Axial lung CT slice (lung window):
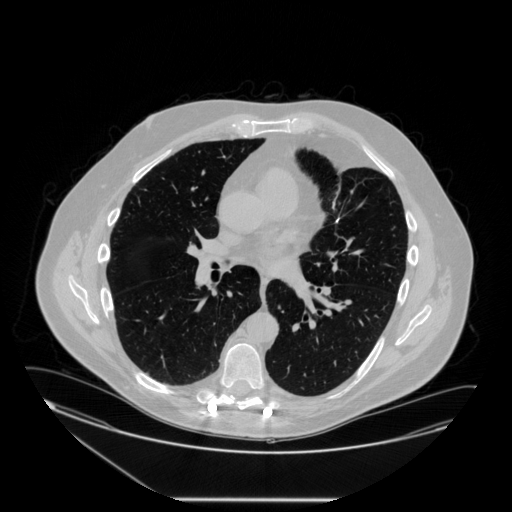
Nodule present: no